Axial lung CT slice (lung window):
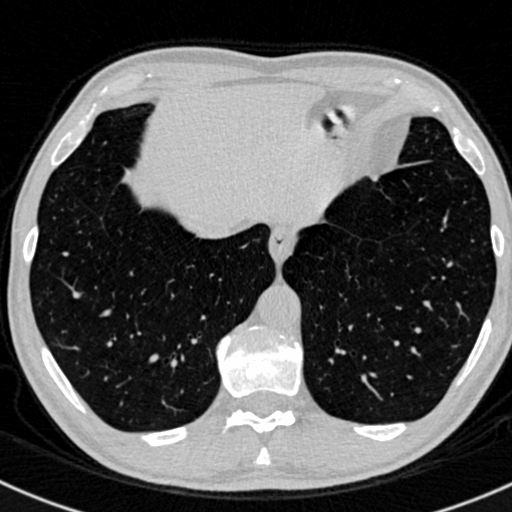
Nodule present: no